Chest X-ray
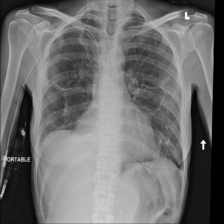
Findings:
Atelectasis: negative
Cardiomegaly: negative
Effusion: negative
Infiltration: negative
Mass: negative
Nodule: negative
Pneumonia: negative
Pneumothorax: negative
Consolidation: negative
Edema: negative
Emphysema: negative
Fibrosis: negative
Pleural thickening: positive
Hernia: negative